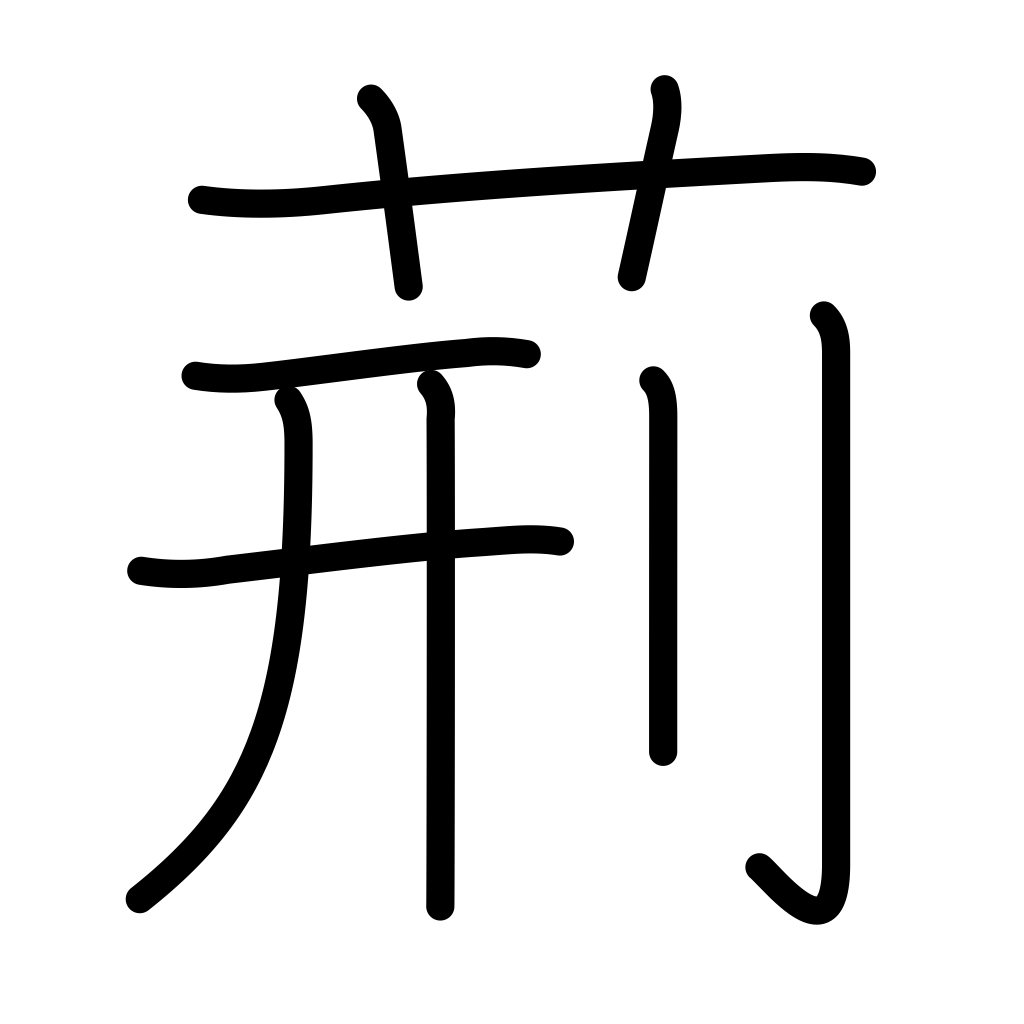
Meaning: thorn, brier, whip